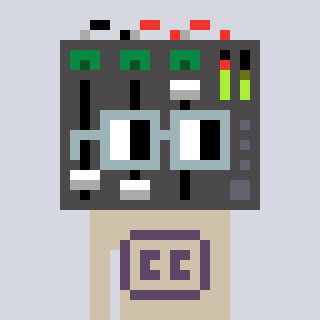
a pixel art character with square dark gray glasses, a mixer-shaped head and a bege-colored body on a cool background